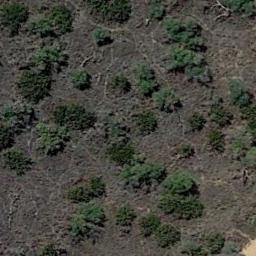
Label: chaparral